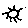
Label: sun